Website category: sports
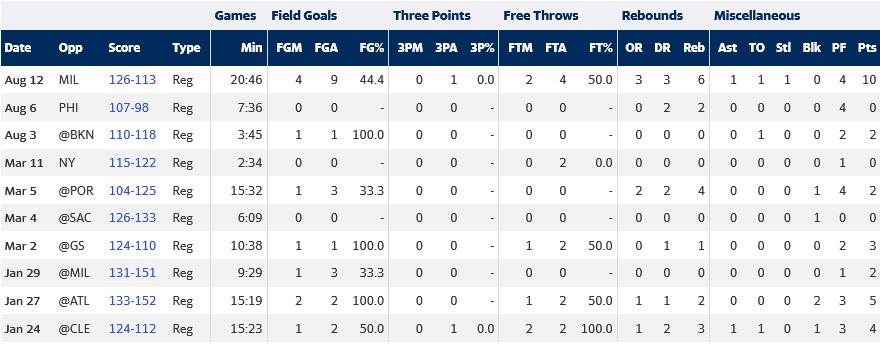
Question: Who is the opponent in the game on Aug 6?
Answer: PHI

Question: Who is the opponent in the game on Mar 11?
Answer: NY

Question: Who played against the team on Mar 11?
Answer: NY

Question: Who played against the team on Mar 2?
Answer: GS

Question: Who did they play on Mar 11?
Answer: NY

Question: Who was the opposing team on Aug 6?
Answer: PHI

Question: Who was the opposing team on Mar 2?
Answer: GS

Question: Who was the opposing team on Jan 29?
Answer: MIL

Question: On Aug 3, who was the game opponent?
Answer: BKN

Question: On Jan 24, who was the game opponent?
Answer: CLE

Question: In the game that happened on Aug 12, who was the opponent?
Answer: MIL

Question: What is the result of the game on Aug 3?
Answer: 110-118

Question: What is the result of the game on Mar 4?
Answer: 126-133

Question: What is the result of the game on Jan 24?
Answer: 124-112

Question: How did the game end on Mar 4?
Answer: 126-133

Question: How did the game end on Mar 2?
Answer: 124-110

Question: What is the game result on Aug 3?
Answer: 110-118

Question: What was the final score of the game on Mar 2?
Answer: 124-110

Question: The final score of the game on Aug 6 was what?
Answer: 107-98

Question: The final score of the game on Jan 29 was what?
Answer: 131-151

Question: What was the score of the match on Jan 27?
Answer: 133-152

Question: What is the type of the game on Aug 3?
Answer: Reg

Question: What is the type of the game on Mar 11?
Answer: Reg

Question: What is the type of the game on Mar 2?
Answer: Reg

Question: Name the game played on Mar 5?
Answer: Reg

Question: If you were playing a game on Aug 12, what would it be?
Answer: Reg

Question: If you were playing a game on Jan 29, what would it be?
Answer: Reg

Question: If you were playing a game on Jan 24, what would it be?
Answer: Reg

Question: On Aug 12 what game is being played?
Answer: Reg

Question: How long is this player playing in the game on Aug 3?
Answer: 3:45

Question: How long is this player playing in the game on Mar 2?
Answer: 10:38

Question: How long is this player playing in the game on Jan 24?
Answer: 15:23

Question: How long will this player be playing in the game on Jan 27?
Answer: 15:19

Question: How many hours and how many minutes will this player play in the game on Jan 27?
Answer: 15:19

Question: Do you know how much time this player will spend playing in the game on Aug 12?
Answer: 20:46

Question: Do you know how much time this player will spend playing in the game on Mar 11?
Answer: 2:34

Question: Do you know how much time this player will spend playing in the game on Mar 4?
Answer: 6:09

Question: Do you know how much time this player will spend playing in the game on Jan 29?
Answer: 9:29

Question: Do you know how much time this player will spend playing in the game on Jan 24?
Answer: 15:23

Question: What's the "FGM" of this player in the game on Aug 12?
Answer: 4

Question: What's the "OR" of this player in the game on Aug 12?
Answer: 3

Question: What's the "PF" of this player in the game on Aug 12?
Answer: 4

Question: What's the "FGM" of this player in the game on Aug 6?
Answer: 0

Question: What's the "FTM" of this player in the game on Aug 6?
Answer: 0

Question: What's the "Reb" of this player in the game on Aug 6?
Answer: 2

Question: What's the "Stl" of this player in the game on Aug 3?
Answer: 0

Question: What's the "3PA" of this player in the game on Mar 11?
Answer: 0

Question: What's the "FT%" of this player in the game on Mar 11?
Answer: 0.0

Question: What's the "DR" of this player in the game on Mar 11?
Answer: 0

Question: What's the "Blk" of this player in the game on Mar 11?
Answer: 0

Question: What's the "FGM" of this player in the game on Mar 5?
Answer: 1

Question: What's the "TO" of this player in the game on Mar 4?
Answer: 0

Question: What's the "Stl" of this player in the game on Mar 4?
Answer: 0

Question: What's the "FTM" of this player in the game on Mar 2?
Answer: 1

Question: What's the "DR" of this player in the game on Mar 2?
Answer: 1

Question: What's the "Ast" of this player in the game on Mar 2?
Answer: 0

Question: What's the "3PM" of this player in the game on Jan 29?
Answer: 0

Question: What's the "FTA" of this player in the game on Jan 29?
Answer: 0

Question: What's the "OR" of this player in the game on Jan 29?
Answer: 0

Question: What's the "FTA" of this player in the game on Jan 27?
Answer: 2

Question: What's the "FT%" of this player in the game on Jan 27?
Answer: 50.0

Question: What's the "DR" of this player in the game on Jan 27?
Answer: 1

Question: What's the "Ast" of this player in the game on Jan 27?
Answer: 0

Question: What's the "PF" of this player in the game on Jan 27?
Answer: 3